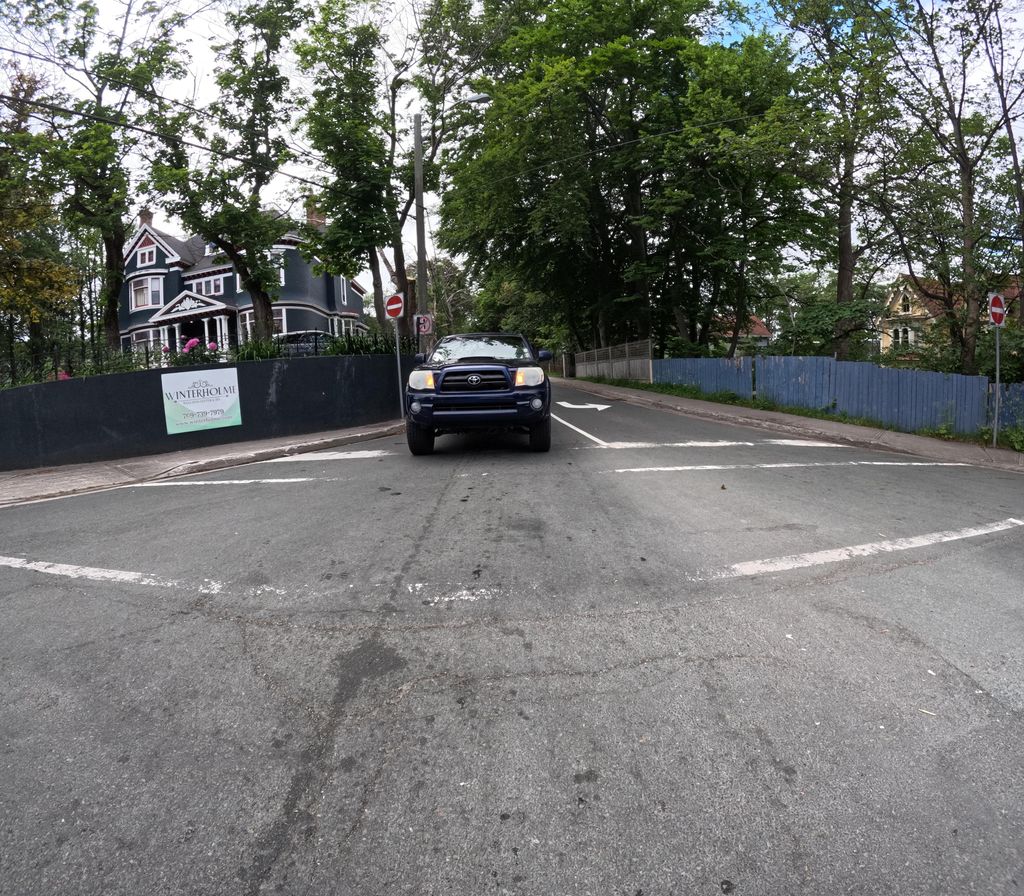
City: st_johns